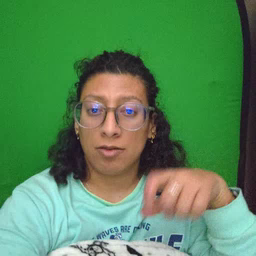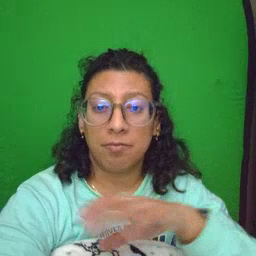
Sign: bed